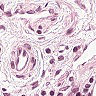
Metastatic tissue present: no